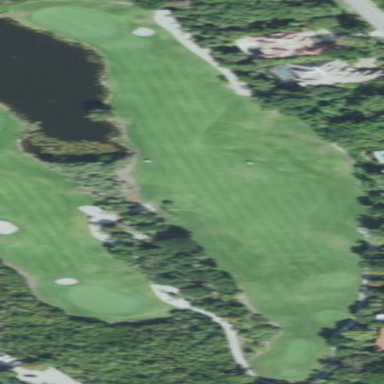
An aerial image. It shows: Rough area on grassy golf course.